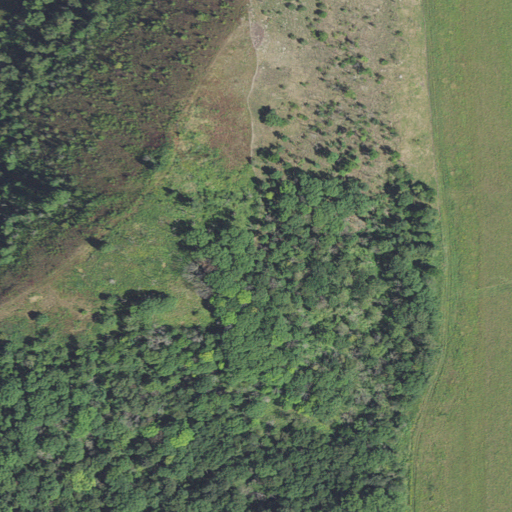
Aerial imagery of ridge(s) in Wisconsin named The Hogback containing deciduous forest, cultivated crops, pasture, mixed forest, and grassland